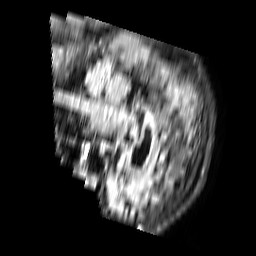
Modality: FLAIR
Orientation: sagittal
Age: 69
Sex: male
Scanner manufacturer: philips
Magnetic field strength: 3 T
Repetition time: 11 s
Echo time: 0.12 s